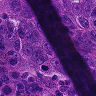
Metastatic tissue present: yes